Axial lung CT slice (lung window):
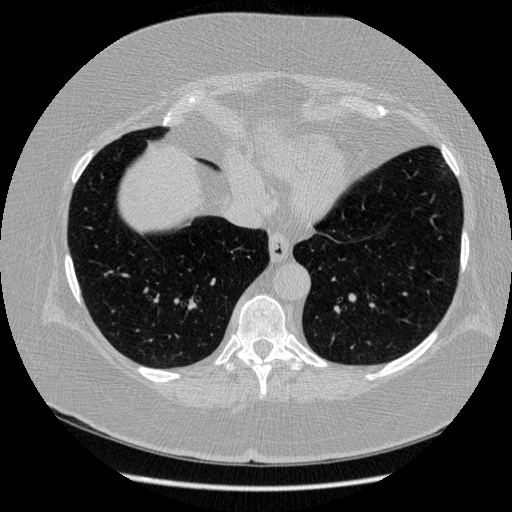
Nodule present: no